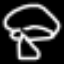
Label: mushroom